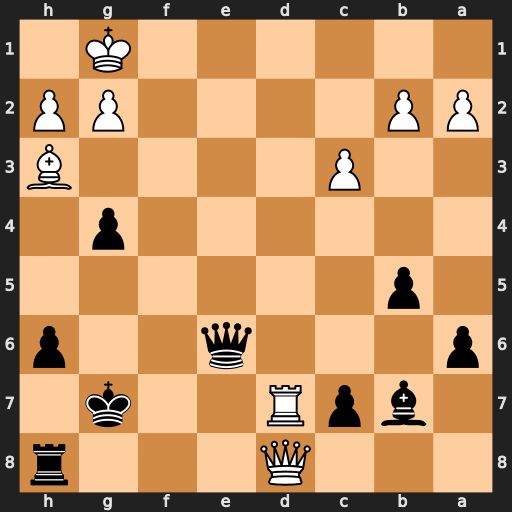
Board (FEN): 3Q3r/1bpR2k1/p3q2p/1p6/6p1/2P4B/PP4PP/6K1
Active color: b
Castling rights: -
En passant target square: -
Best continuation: Kg6 Qe7 Qxe7